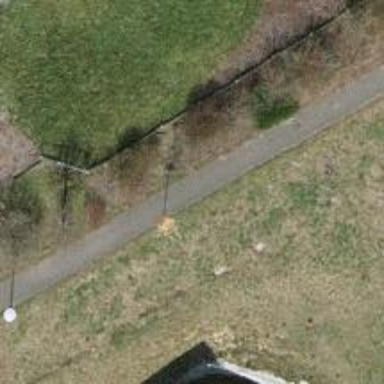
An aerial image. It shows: View of pole with roofed pipeline marker.